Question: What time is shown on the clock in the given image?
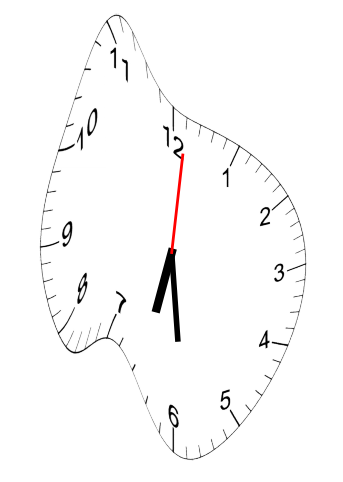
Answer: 06:29:01